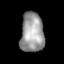
Tissue: lung
Cell type: T cells
Senescence score: 0.1979
Nuclear area (px): 913
Mean DAPI intensity: 154.057